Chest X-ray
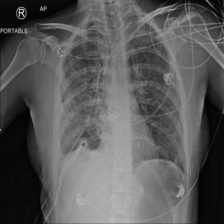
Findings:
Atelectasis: negative
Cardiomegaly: negative
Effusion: negative
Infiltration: negative
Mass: negative
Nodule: negative
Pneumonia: negative
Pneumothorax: positive
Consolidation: negative
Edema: negative
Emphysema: negative
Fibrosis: negative
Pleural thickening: negative
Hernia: negative